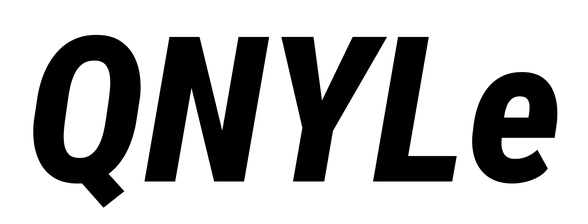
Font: Roboto-Italic_Condensed_ExtraBold_Italic